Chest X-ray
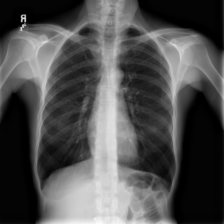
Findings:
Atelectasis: negative
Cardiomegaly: negative
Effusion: negative
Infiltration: negative
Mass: negative
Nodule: negative
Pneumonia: negative
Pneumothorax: negative
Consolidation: negative
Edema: negative
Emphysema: negative
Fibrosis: negative
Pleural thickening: negative
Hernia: negative